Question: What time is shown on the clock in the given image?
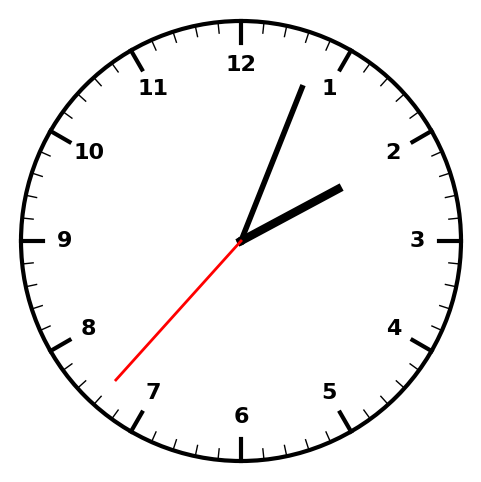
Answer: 02:03:37